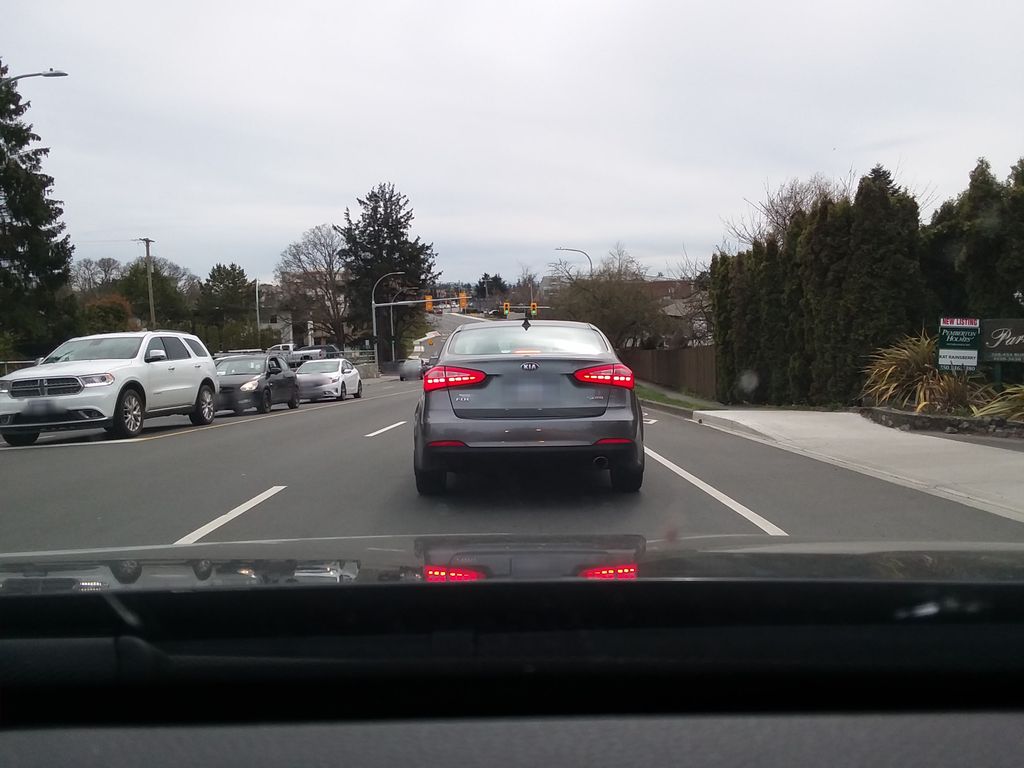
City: victoria